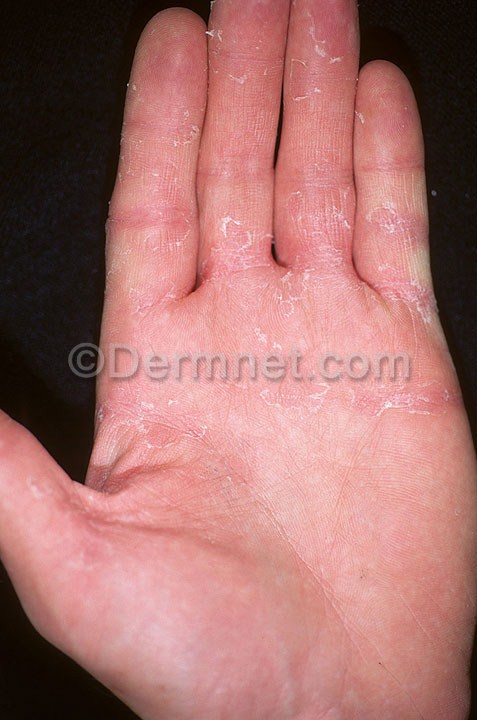
Disease: Eczema Photos